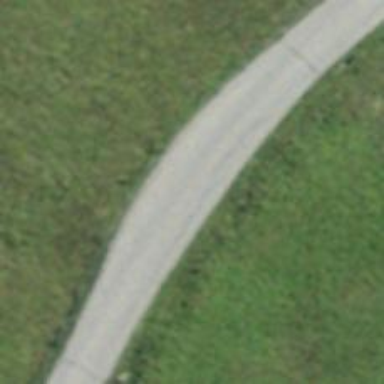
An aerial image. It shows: Passing place on the road.